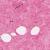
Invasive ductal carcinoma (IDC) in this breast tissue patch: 0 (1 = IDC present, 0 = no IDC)